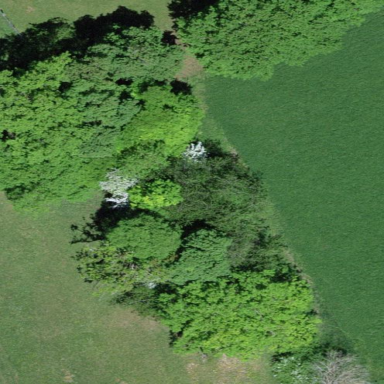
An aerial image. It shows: Forest area.